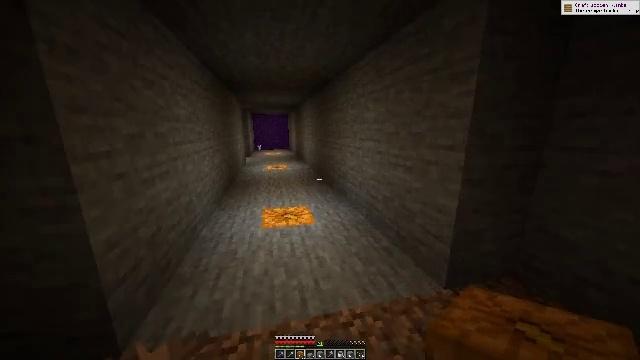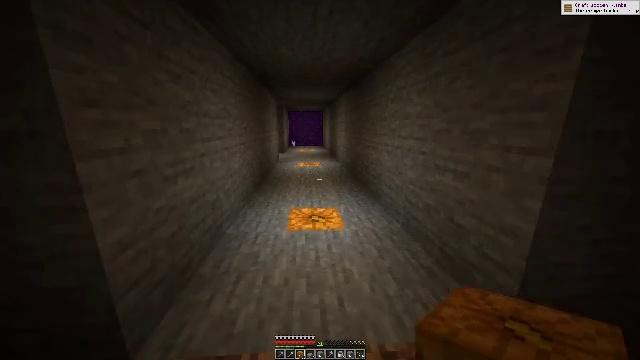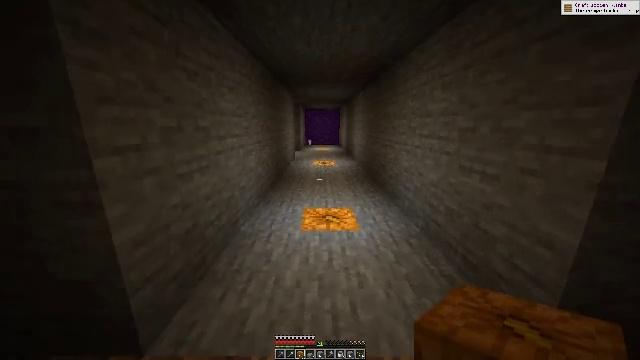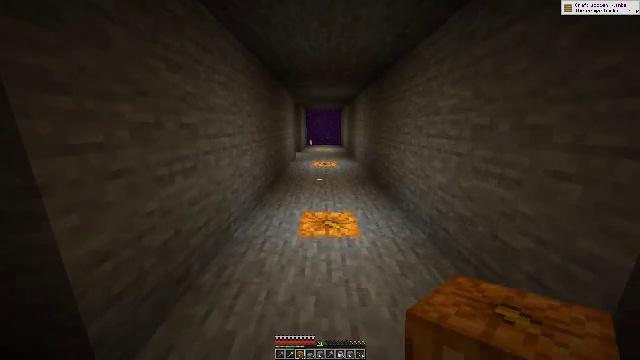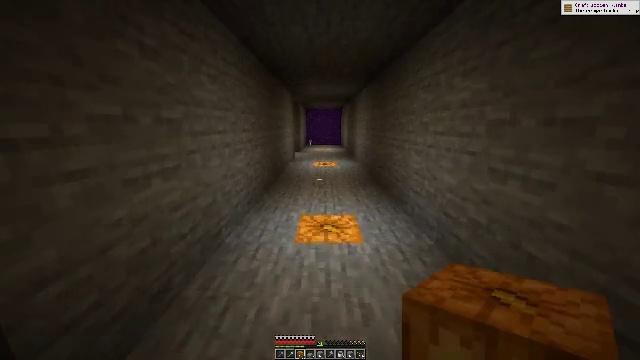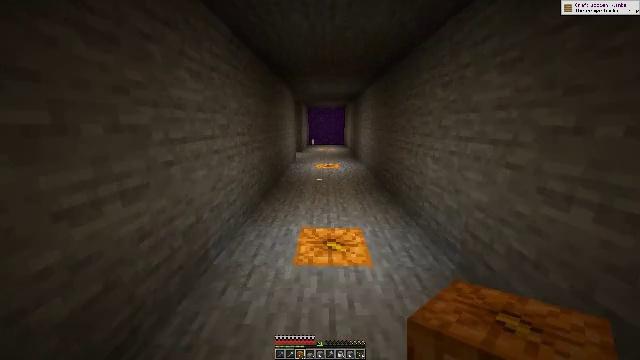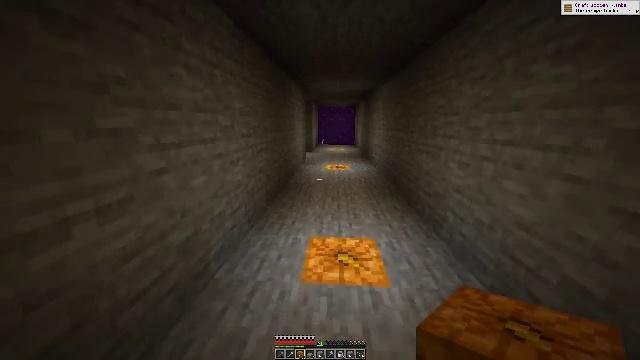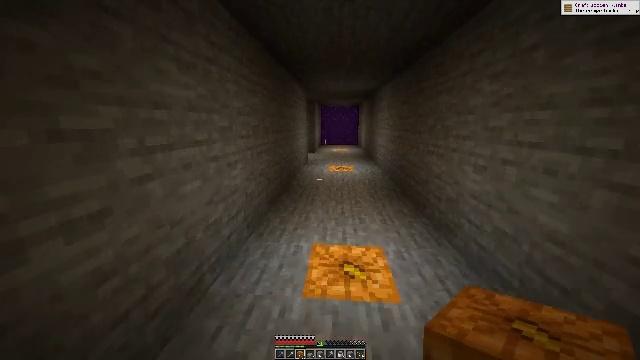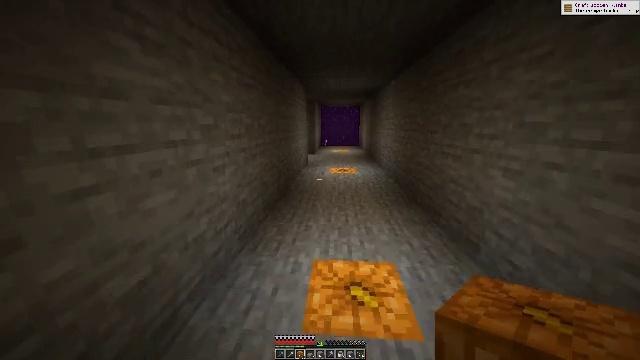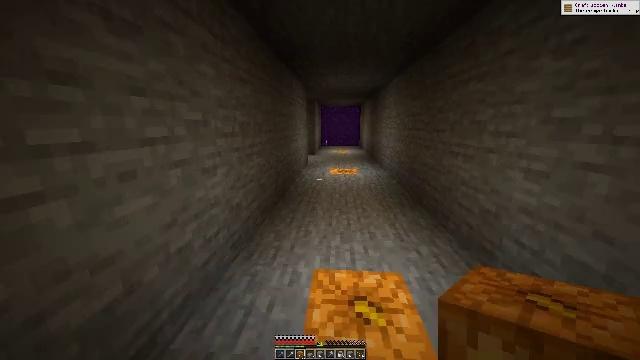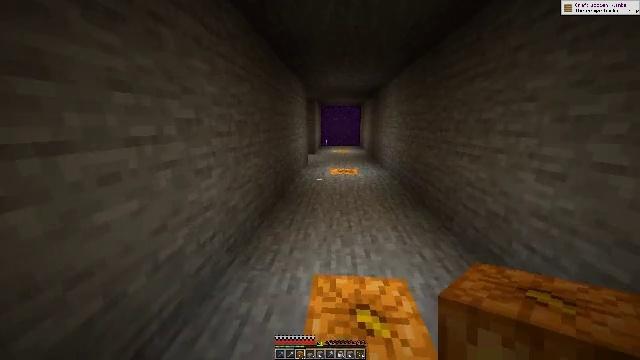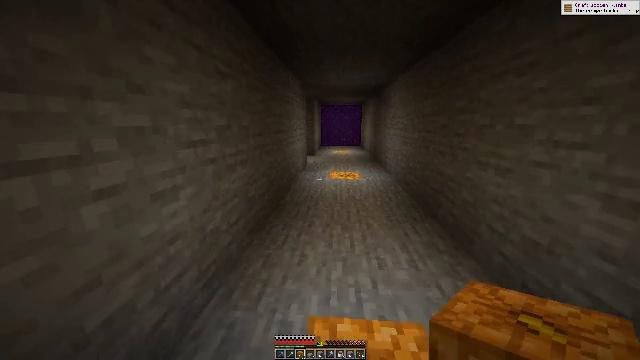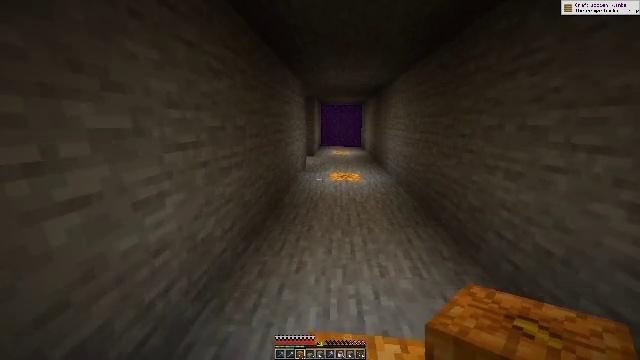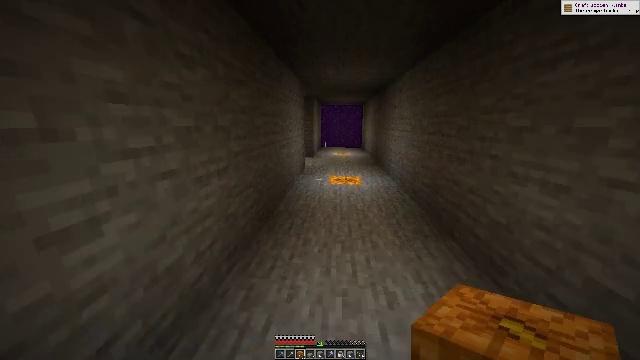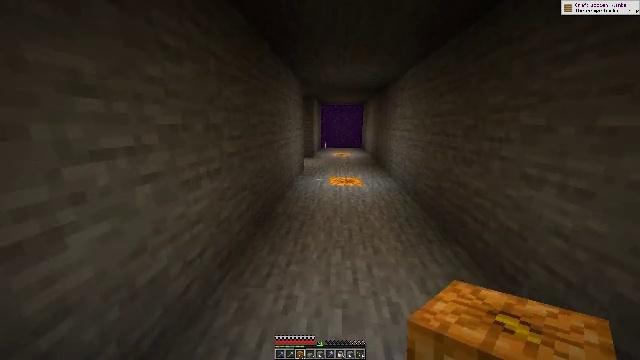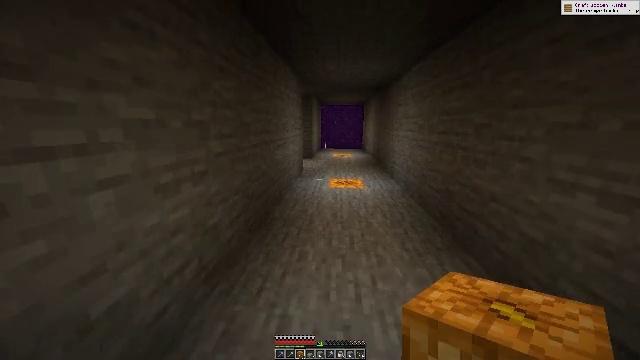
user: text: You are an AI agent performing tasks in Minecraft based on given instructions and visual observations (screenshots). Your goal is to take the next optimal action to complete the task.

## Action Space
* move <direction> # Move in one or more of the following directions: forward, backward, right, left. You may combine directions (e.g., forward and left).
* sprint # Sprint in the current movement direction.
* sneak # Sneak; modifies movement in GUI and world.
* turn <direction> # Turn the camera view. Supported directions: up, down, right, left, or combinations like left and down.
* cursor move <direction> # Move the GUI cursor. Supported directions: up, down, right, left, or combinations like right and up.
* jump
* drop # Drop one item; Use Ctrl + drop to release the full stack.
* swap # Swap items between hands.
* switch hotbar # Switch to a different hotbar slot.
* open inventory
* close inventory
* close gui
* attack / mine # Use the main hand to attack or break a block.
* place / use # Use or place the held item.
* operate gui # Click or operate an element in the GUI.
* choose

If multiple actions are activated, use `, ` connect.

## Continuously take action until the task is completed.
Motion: motion action
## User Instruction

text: Remove the existing composter.
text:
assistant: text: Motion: move forward, turn left
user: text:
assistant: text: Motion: move forward, turn left
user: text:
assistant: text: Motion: move forward
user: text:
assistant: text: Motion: move forward
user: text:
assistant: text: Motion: move forward
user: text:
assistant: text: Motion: move forward, turn left
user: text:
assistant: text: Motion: move forward
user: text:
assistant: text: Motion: move forward
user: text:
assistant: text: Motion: move forward
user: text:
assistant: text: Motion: move forward
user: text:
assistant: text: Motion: move forward
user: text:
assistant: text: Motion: move forward
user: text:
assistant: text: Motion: move forward
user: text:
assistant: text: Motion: move forward
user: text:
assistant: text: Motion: move forward
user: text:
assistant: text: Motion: move forward
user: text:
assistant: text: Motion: move forward
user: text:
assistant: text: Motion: move forward
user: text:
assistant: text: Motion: move forward
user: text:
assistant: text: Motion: move forward
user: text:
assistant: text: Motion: move forward
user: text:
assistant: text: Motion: move forward
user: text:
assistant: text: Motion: move forward
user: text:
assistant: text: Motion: move forward
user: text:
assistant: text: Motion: move forward
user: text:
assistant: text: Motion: move forward
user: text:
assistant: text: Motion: move forward
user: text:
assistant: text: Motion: move forward
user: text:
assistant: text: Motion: move forward
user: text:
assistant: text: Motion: move forward